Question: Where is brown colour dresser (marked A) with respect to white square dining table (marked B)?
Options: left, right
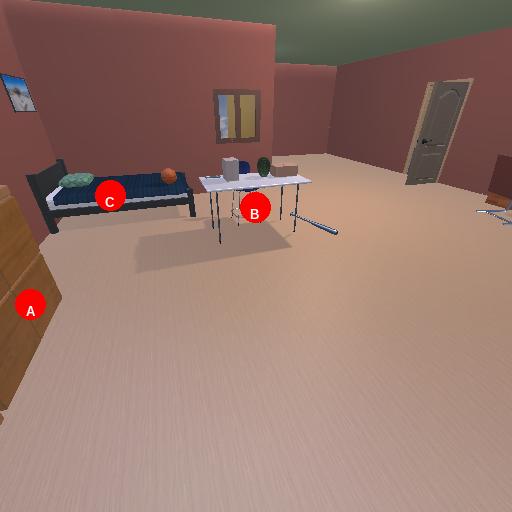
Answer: left